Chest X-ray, AP view. Patient: 65 years old, sex F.
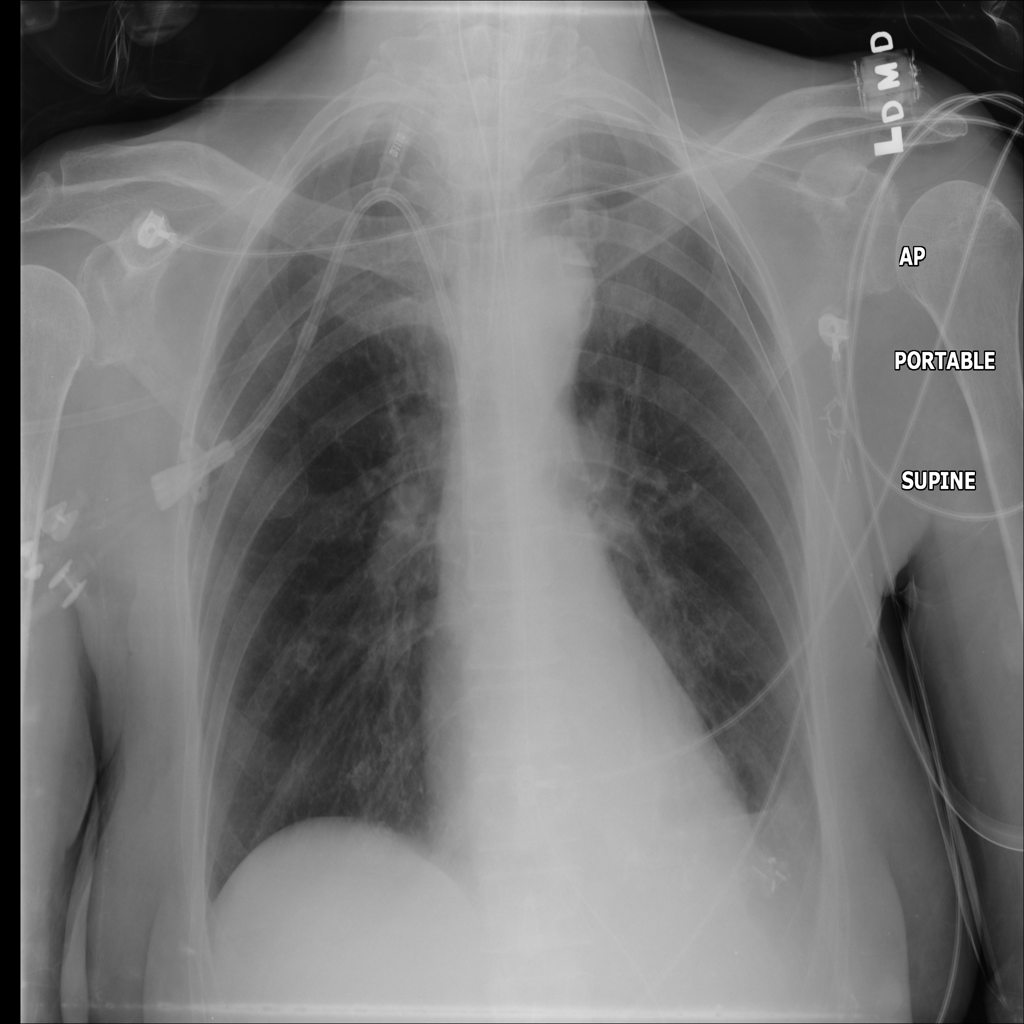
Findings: Consolidation, Effusion